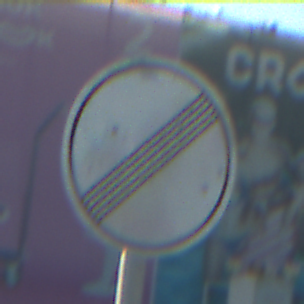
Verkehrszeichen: EndeSaemtlicherBegrenzungen
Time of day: MorningAfternoon
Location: Outdoor (Suburban)
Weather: PartlyCloudy
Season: NotSpecified
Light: Natural